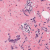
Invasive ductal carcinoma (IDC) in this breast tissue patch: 1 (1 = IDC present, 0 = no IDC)